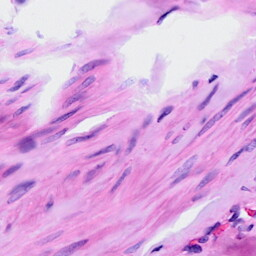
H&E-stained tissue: Ovarian